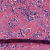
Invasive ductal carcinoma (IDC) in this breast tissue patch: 1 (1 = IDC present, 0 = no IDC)